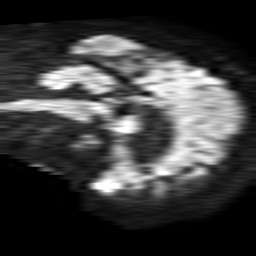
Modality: TRACE
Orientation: sagittal
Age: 69
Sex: female
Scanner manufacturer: philips
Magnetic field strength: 1.5 T
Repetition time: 4.6 s
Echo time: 0.08517 s